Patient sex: F
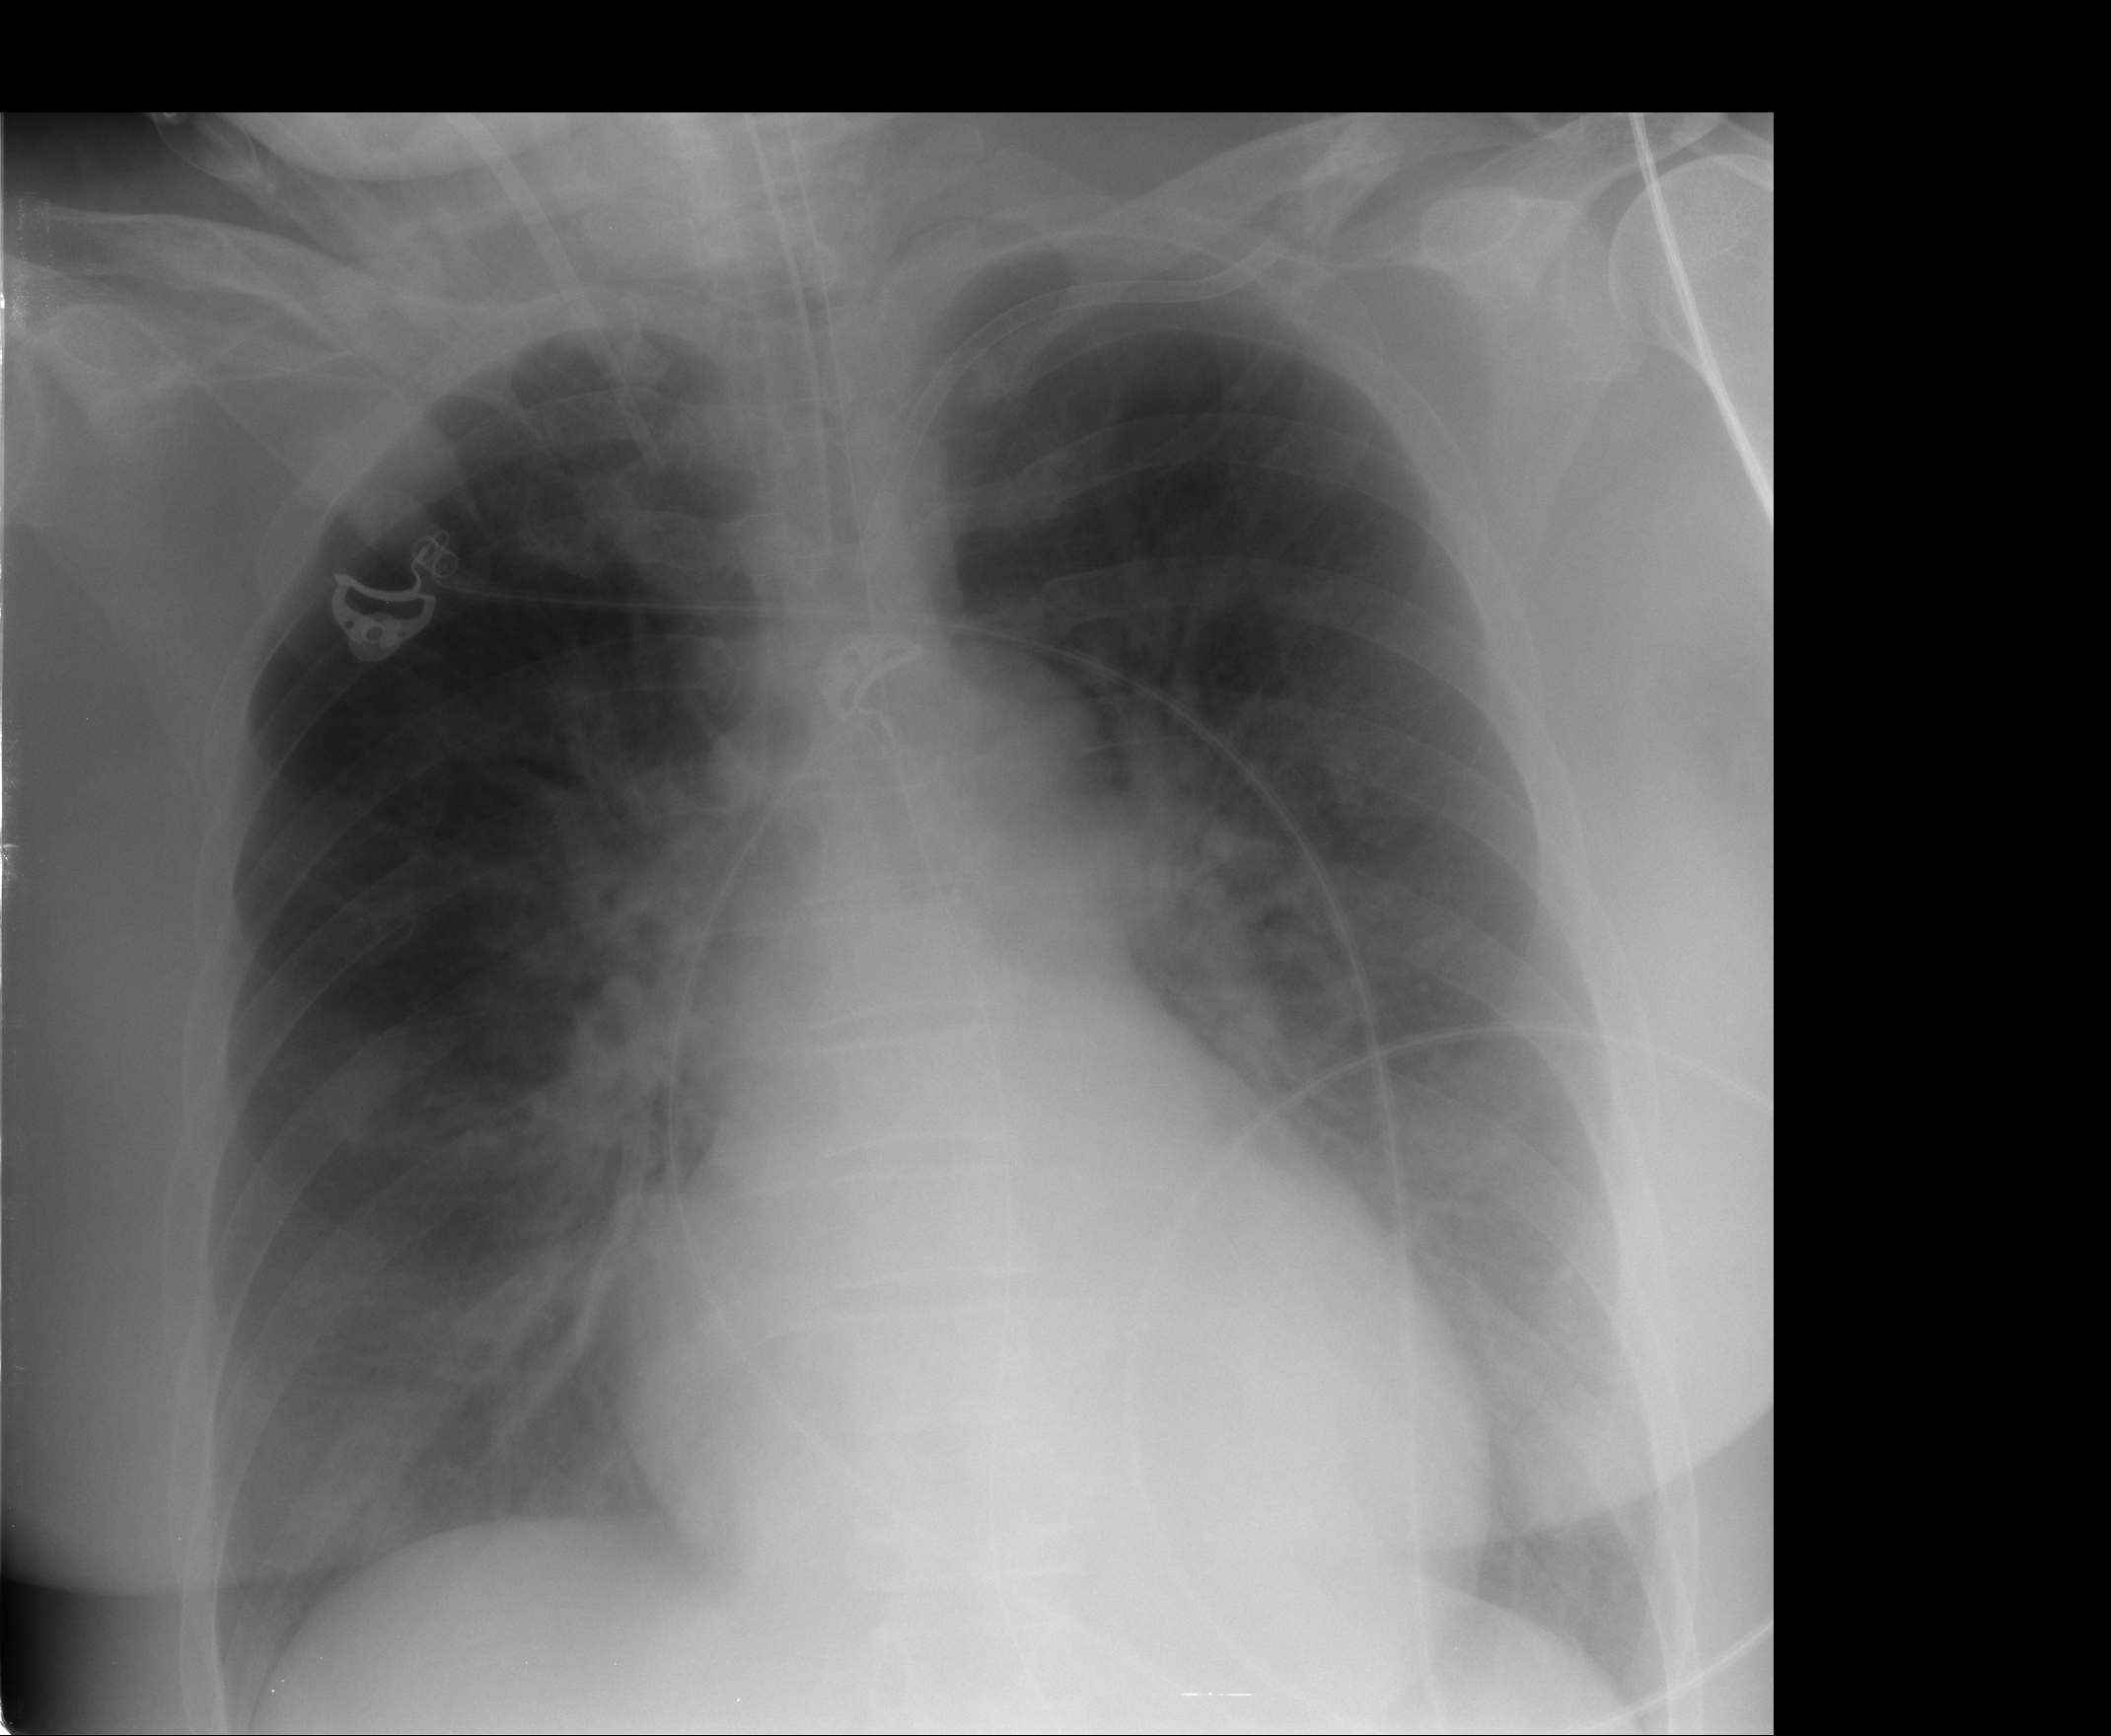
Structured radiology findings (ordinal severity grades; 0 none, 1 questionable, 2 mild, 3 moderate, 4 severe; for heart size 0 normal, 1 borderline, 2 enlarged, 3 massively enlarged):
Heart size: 2
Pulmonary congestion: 1
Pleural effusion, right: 0
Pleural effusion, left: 0
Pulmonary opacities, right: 1
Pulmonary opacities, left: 1
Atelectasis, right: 2
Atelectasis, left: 2